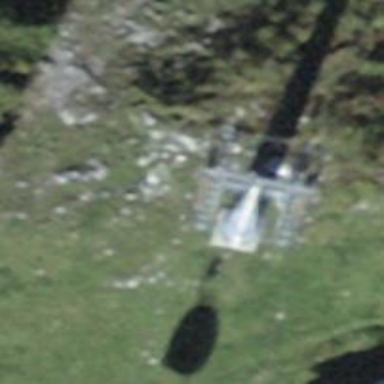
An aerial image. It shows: Pylon used for aerialway.